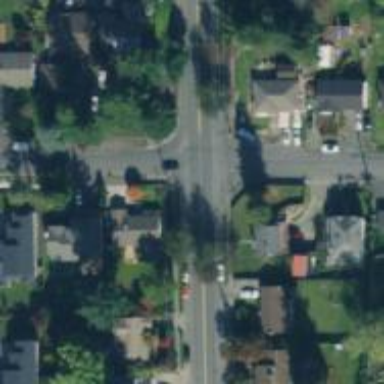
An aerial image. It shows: Residential road with sidewalk on the left side.